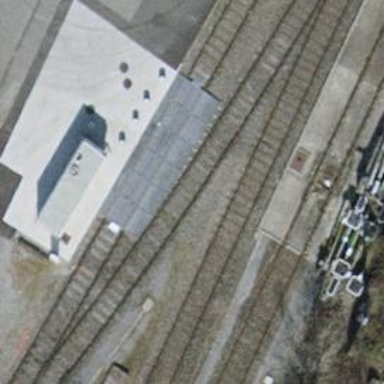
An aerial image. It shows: Railway yard with one track.